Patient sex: M
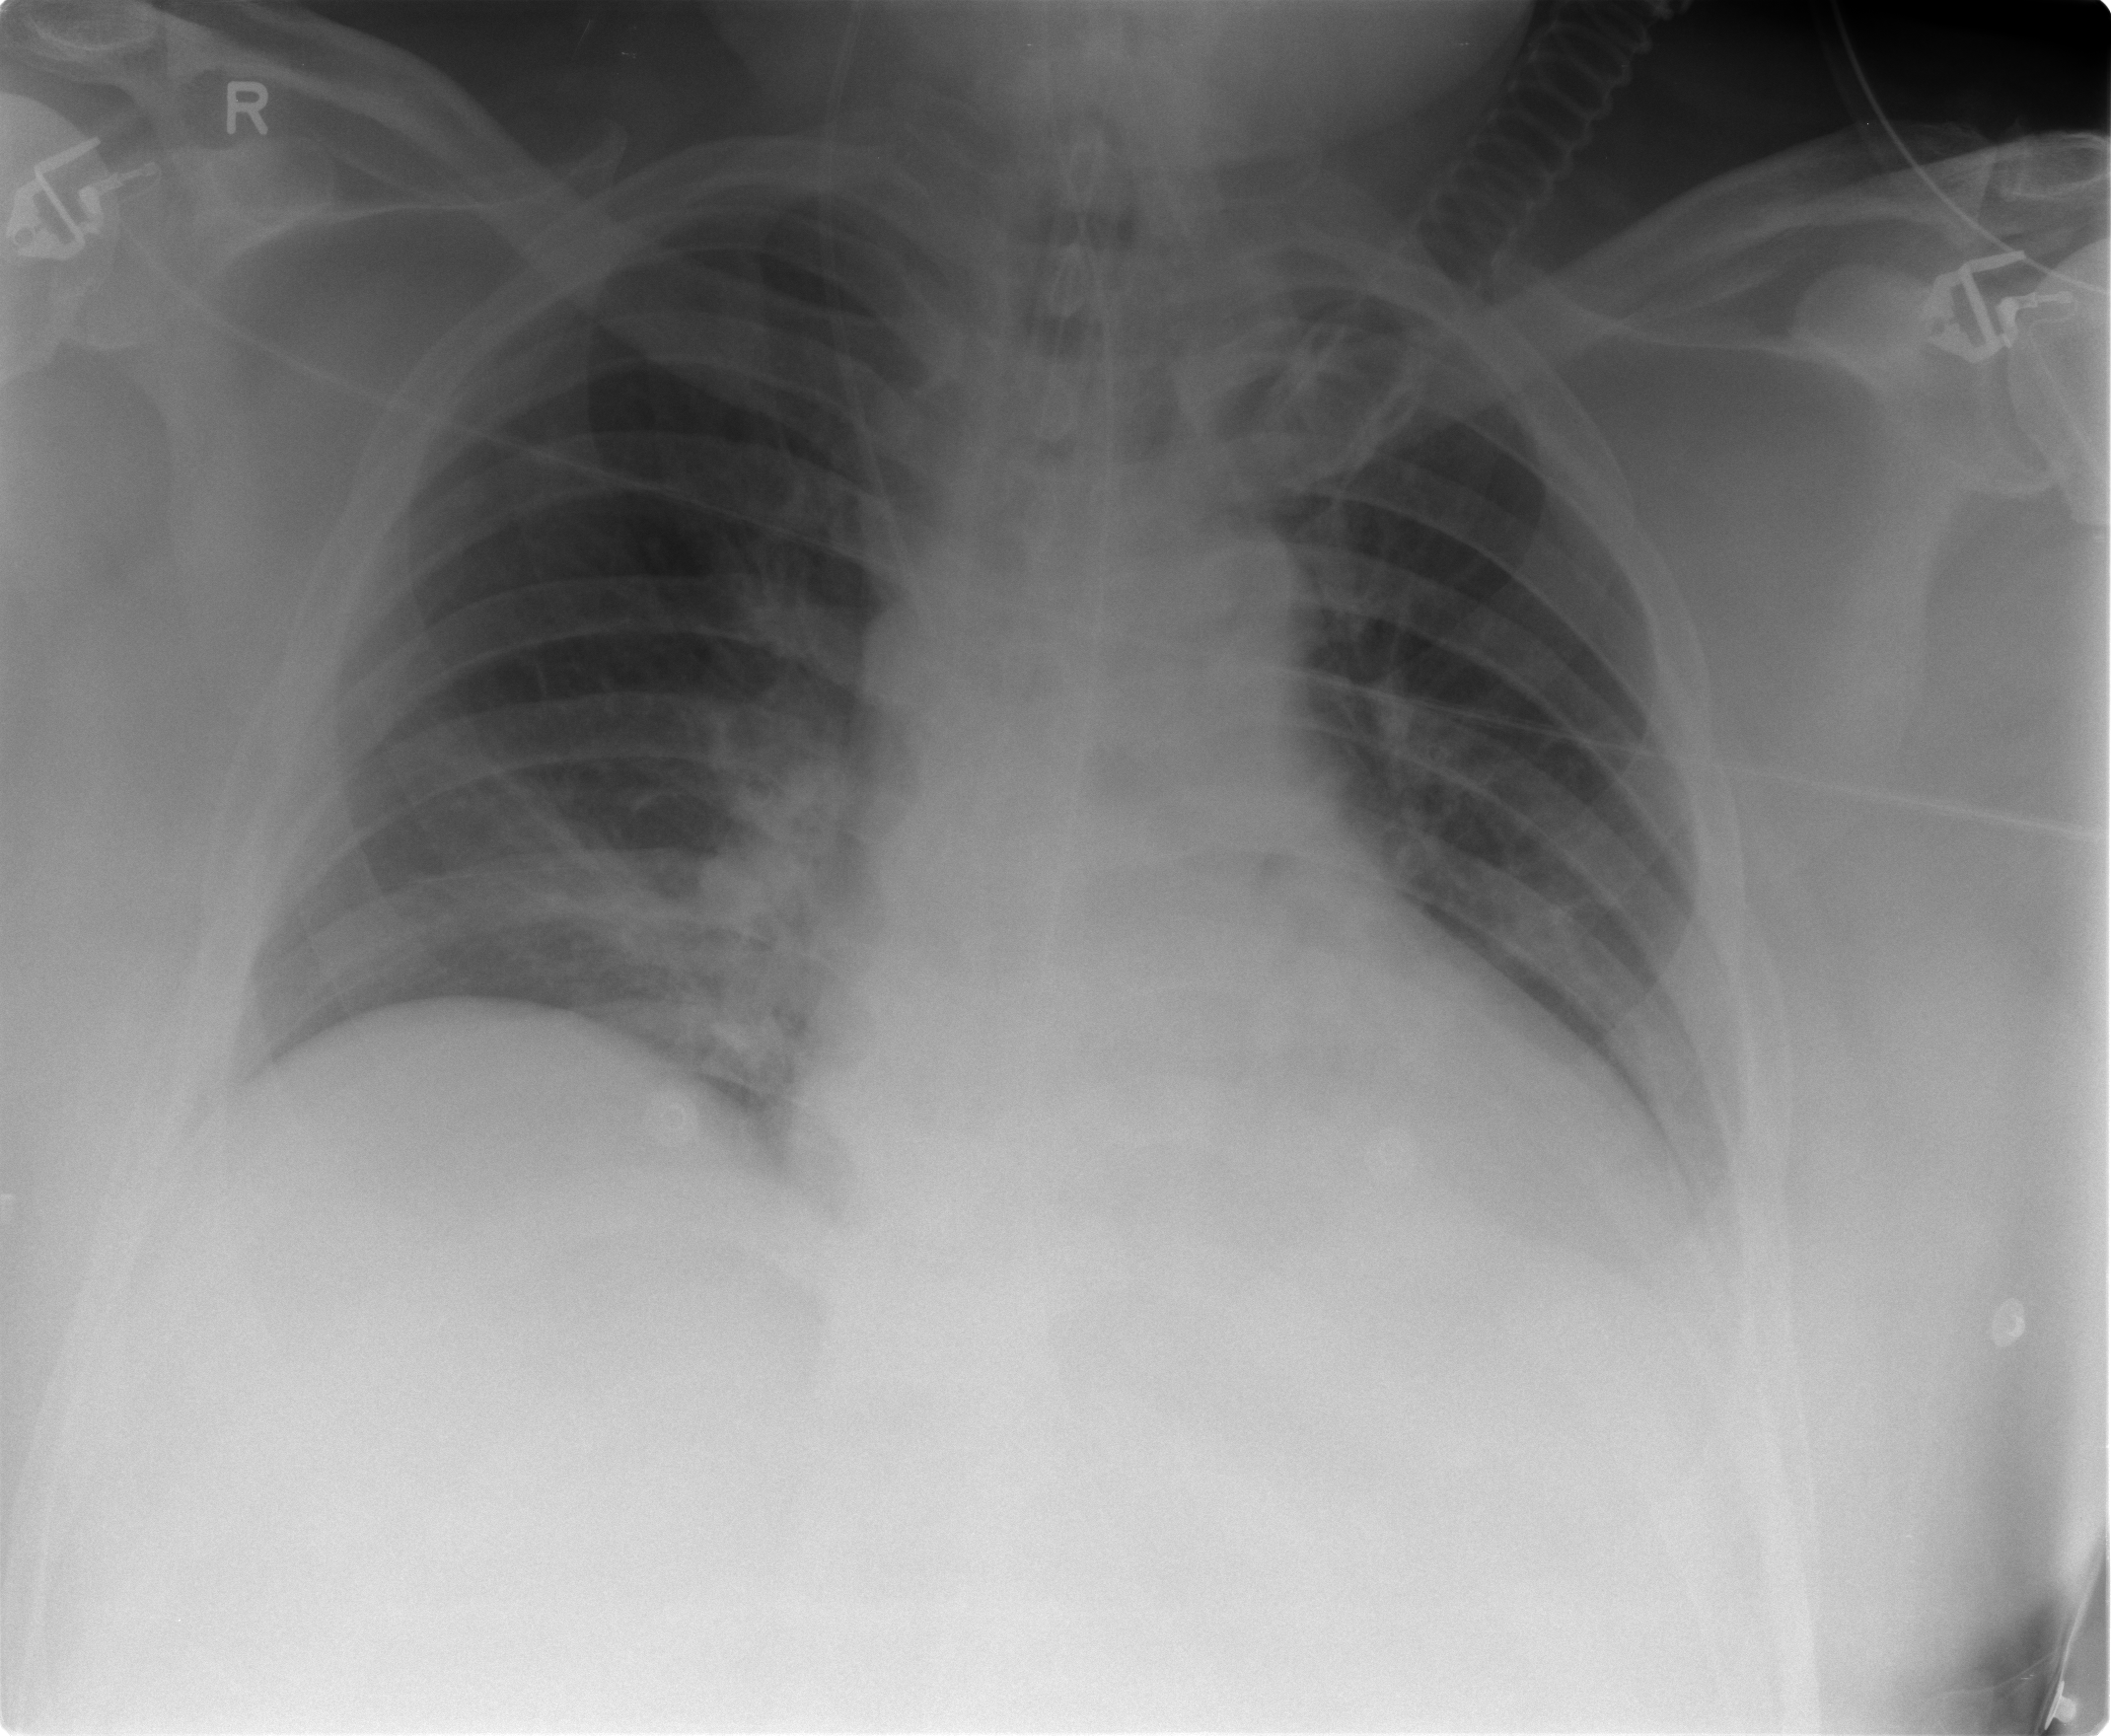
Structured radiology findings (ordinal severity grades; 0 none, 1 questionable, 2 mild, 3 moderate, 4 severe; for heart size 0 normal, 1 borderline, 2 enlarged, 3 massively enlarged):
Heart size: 1
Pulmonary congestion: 2
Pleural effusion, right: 0
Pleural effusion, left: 0
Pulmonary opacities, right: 1
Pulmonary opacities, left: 0
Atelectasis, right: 3
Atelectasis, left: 0